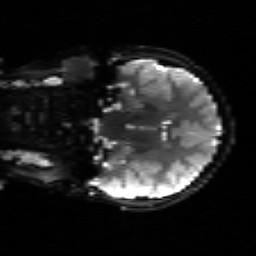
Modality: sbref
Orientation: coronal
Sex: male
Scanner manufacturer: siemens
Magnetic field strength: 3 T
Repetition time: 5 s
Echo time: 0.071 s